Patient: sex M, age 37
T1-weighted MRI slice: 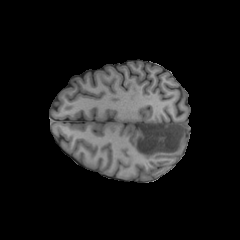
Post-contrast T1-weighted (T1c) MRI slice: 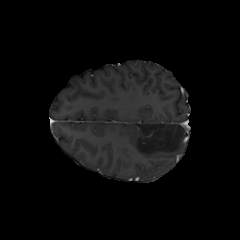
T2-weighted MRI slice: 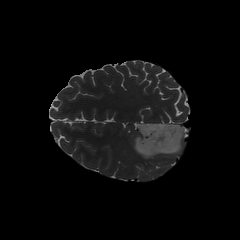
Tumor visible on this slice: yes
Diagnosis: Astrocytoma, IDH-mutant
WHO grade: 2